Question: I have random lines inbetween my quads in my game which I would like to remove:
as you can see, there appear to be lines inbetween the cubes. Does anyone know how to remove them? I am using openGL.
Edit:
What I mean is is there any OpenGL functions such as glEnable to fix this?
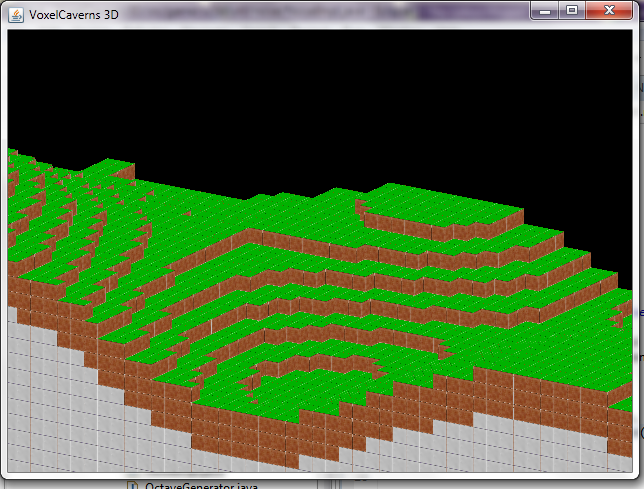
Answer: I'm guessing you have all of your textures on on image?
Near the edge of the block, OpenGL is sampling nearby pixels to make it smooth, so on the edge of your dirt block you can see it slightly fading into a stone block
try the lwjgl version of this:
'glTexParameteri(GL_TEXTURE_2D, GL_TEXTURE_MIN_FILTER, GL_NEAREST)'
'glTexParameteri(GL_TEXTURE_2D, GL_TEXTURE_MAG_FILTER, GL_NEAREST)'
(the above is in in c++)
This will give you the pixelated effect like minecraft
Take a look at this for some more info <URL>